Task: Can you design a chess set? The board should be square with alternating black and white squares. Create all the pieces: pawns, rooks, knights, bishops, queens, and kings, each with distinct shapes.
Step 1455:
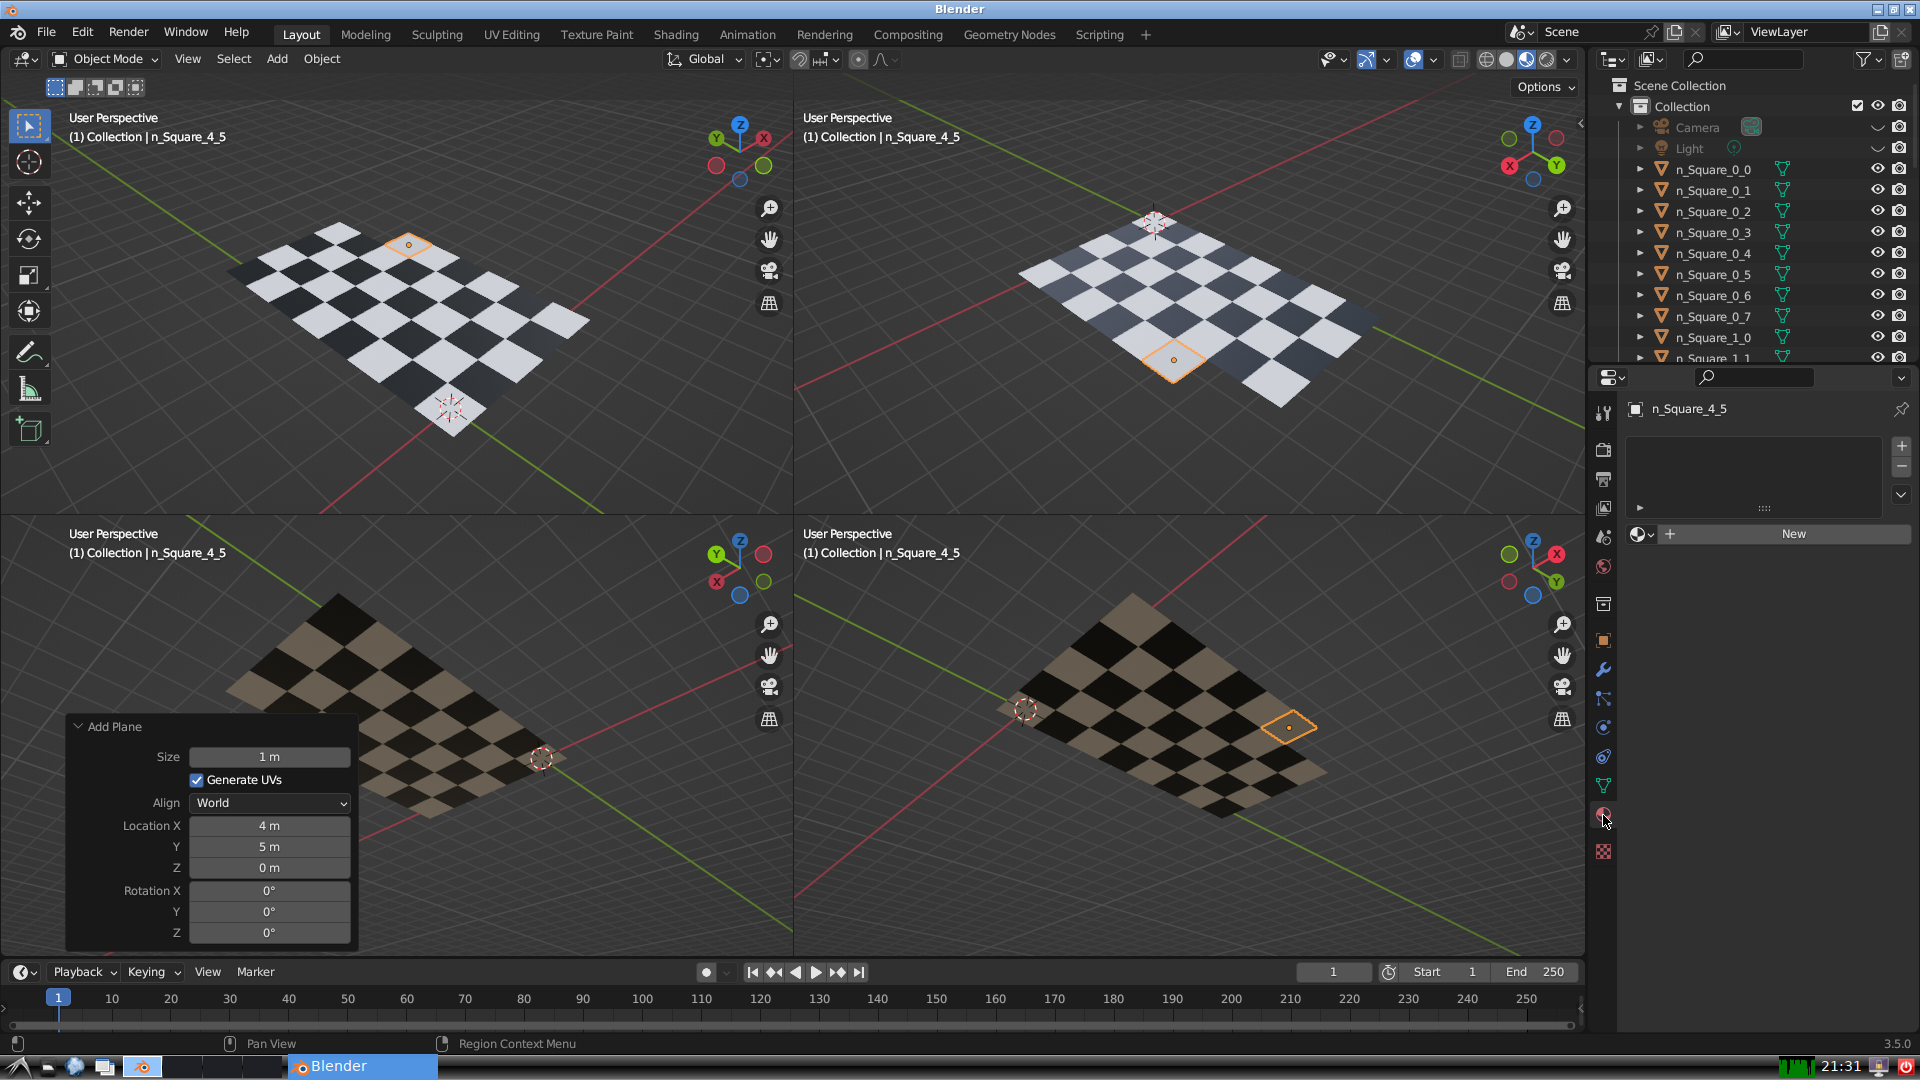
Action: {"mouse_move": [1636, 534]}